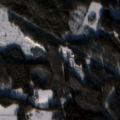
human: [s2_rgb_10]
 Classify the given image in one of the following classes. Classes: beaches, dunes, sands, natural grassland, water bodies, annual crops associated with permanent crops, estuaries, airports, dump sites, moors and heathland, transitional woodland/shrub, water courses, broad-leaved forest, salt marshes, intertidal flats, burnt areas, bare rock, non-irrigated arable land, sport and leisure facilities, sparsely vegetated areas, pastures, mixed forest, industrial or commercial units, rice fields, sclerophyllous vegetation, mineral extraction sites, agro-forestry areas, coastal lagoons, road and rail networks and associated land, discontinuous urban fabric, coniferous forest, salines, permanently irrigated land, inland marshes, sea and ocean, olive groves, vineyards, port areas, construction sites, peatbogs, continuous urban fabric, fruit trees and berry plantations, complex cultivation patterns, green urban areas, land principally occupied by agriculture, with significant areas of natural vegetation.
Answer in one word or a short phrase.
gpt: land principally occupied by agriculture, with significant areas of natural vegetation, coniferous forest, mixed forest, transitional woodland/shrub